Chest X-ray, AP view. Patient: 65 years old, sex F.
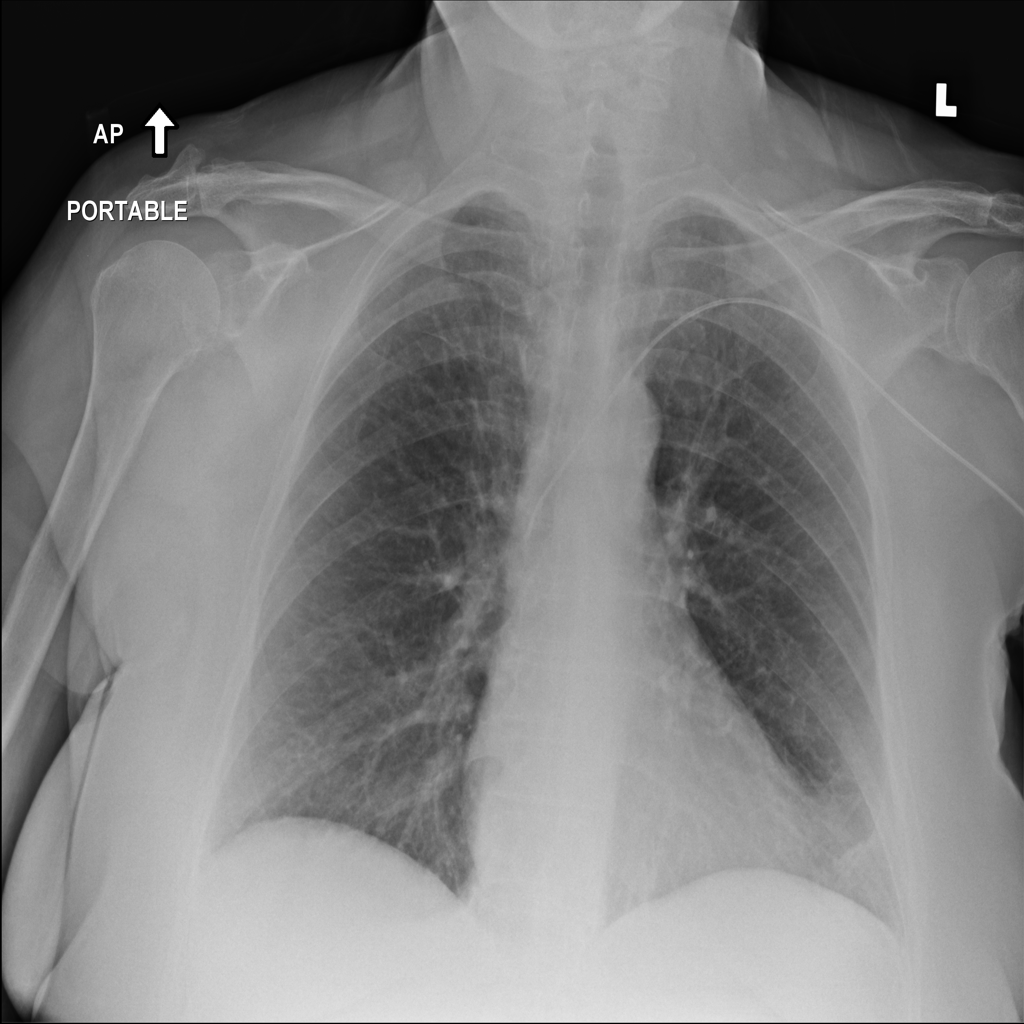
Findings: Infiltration